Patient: sex M, age 52
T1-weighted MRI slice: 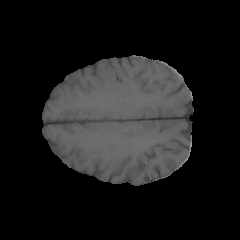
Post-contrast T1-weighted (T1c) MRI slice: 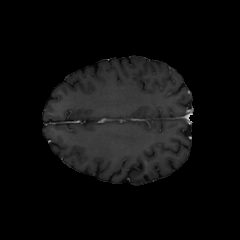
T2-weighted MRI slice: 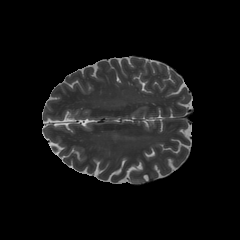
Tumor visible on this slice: yes
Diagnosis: Astrocytoma, IDH-mutant
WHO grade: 3